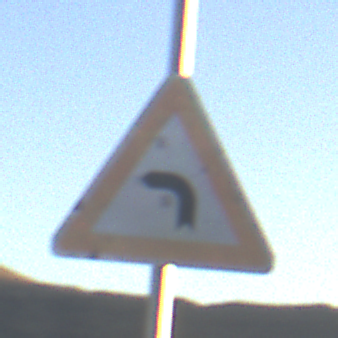
Verkehrszeichen: KurveLinks
Umgebung: Outdoor, Nature
Tageszeit: SunriseSunset
Wetter: Clear
Licht: Natural
Jahreszeit: NotSpecified
Kontrast: HighContrast